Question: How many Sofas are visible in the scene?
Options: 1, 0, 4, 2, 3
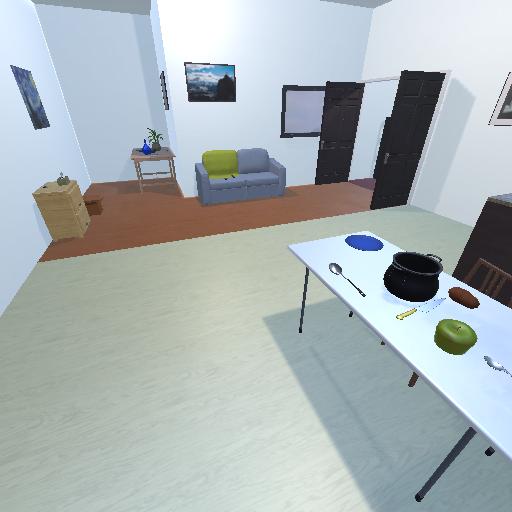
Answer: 1